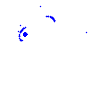
Particle: electron